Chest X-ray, AP view. Patient: 26 years old, sex M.
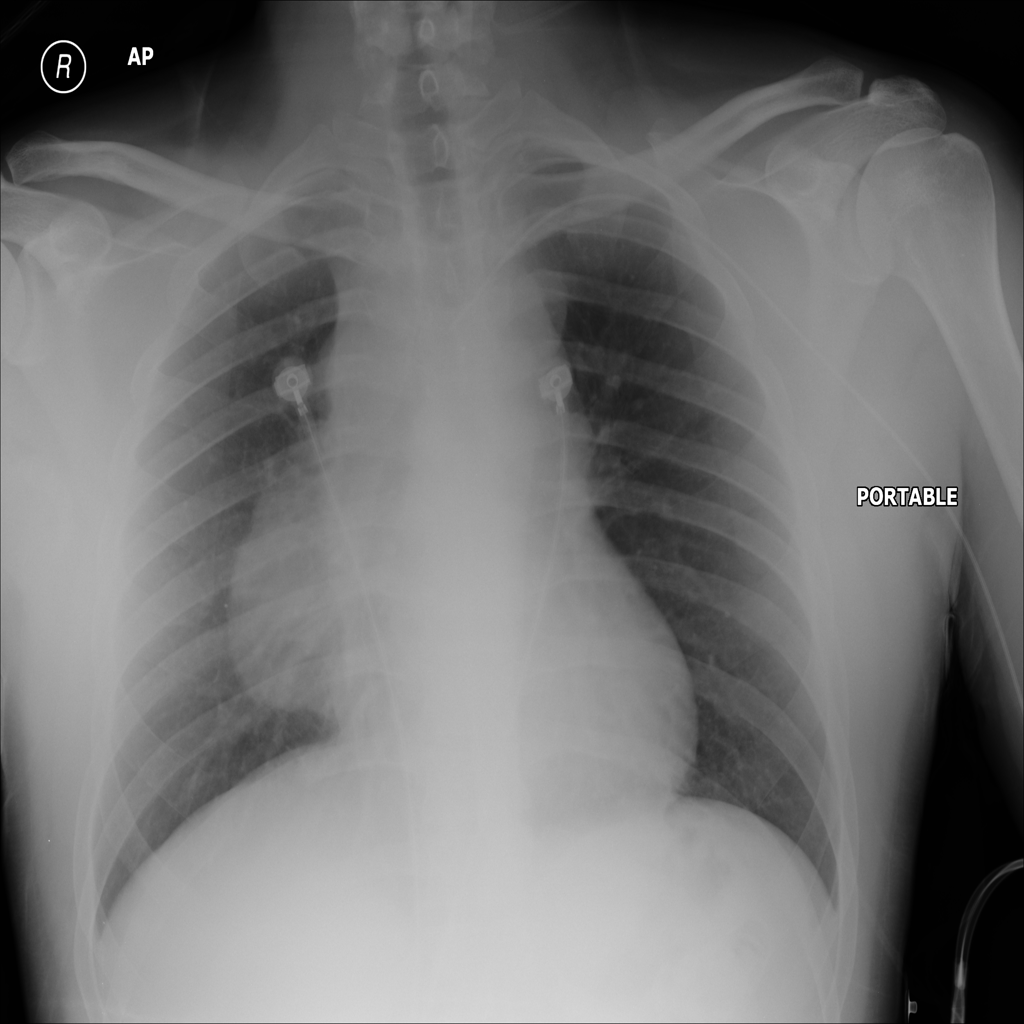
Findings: No Finding